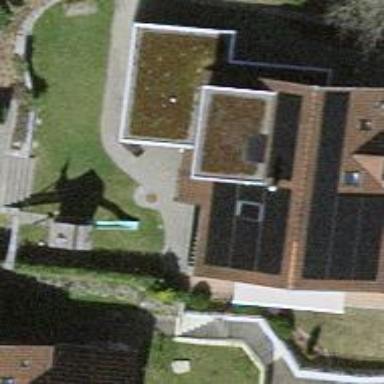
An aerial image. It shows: Solar photovoltaic panel generator.